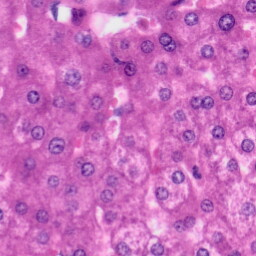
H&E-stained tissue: Liver